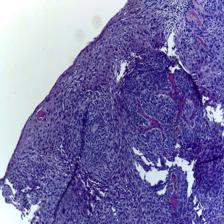
Diagnosis: OSCC